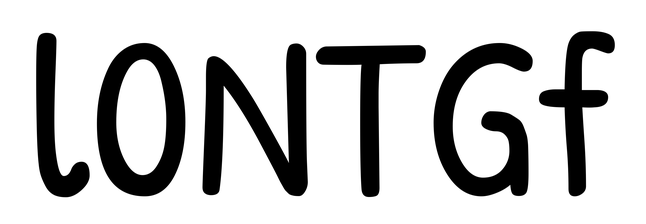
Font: PatrickHand-Regular